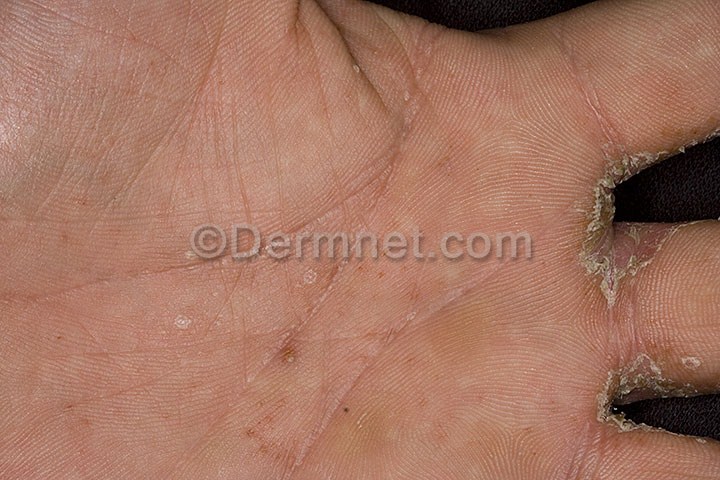
Disease: Eczema Photos